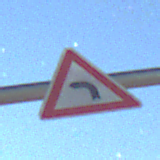
Verkehrszeichen: KurveLinks
Umgebung: Outdoor, Nature
Tageszeit: Night
Wetter: PartlyCloudy
Licht: Natural
Jahreszeit: NotSpecified
Kontrast: HighContrast